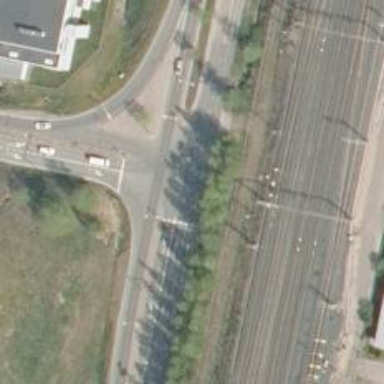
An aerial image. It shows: Asphalt road with secondary link designation.